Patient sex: F
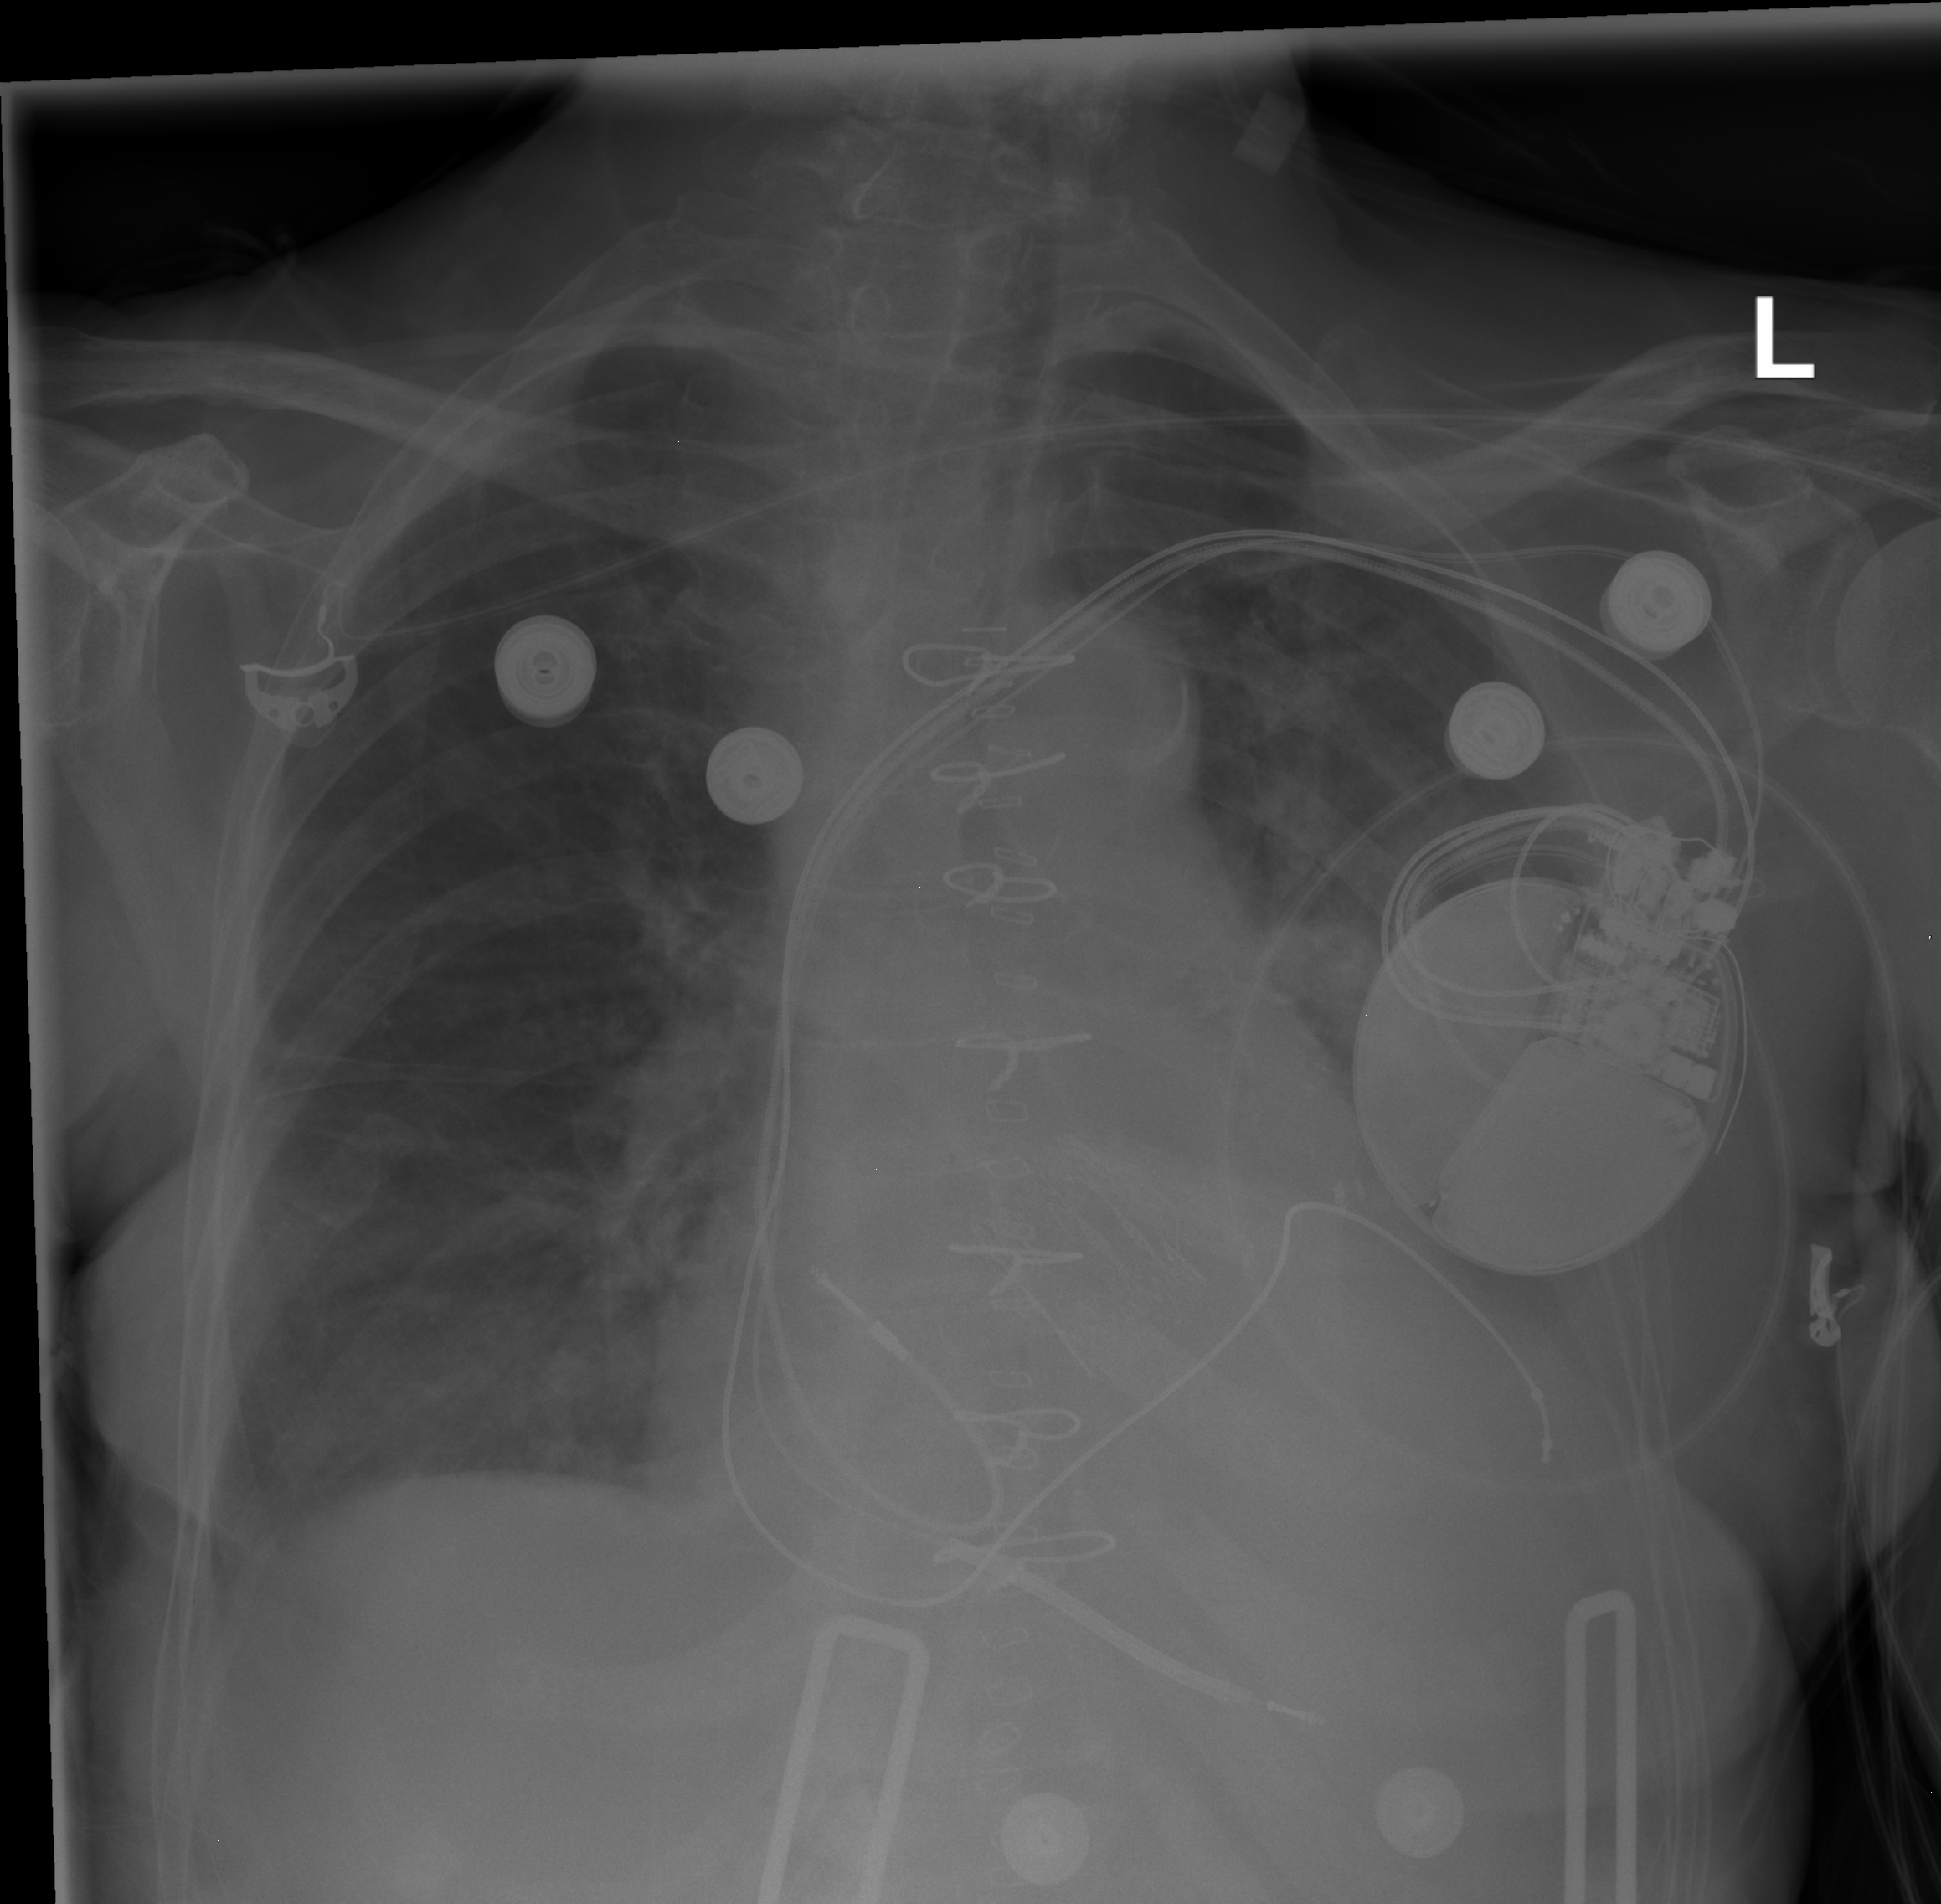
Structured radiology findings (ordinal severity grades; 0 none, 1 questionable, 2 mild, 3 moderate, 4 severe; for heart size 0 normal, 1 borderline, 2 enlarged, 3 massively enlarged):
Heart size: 1
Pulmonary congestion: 2
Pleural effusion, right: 0
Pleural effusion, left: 0
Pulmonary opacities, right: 0
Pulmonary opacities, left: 0
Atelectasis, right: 0
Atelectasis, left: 2